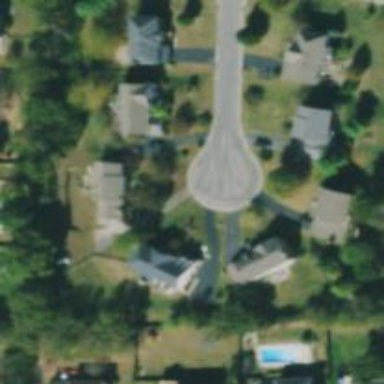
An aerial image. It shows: Turning circle on the road.